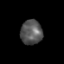
Tissue: lung
Cell type: Others
Senescence score: 0.2151
Nuclear area (px): 522
Mean DAPI intensity: 87.398